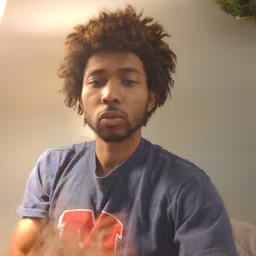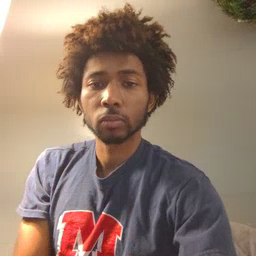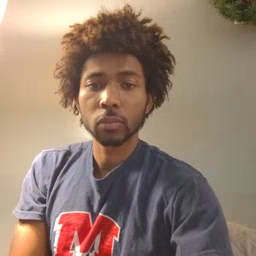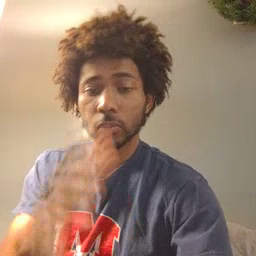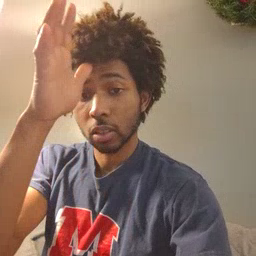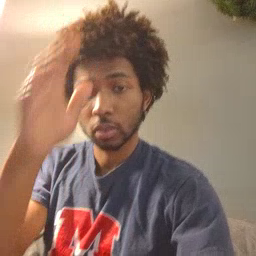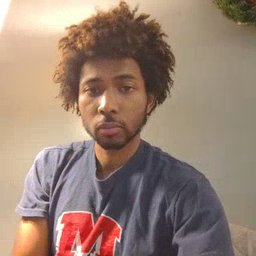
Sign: dad